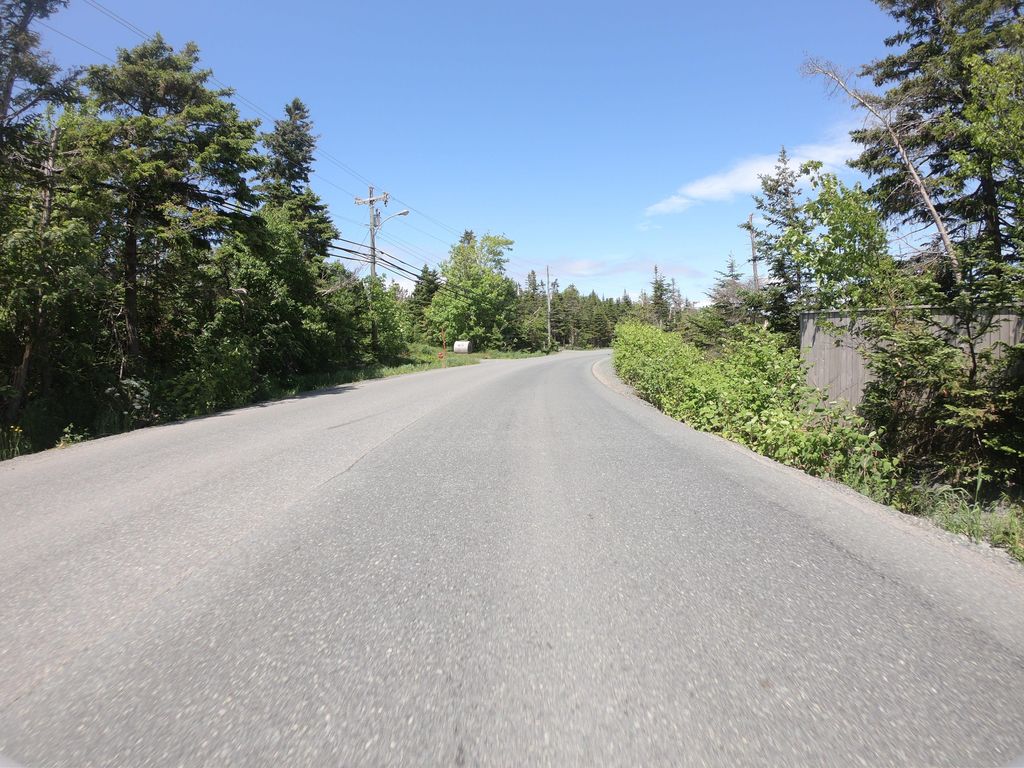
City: st_johns